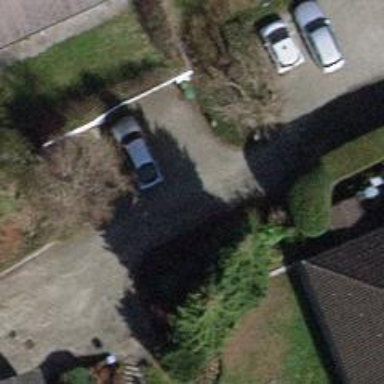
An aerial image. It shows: Driveway made of paving stones.